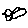
Label: bird